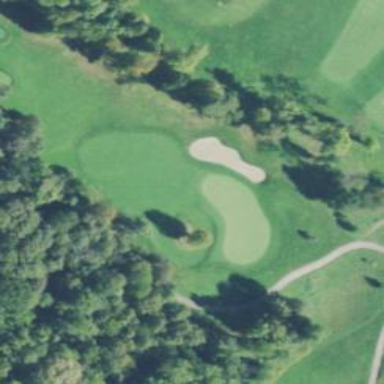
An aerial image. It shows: Golf hole.